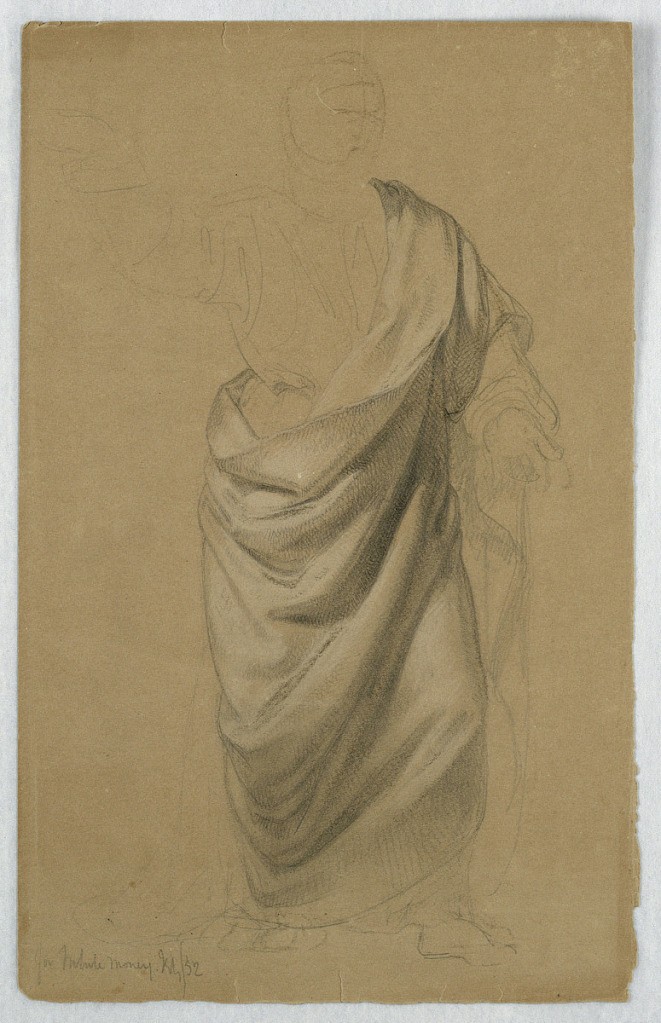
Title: Drapery Study for "Tribute Money"
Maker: Daniel Huntington, American, 1816–1906
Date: July 1852
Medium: Graphite, white chalk, brown chalk on brown wove paper
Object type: Drawing
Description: Drapery study for a man, standing. The drapery appears more finished, while the undershirt and figure are roughly sketched.